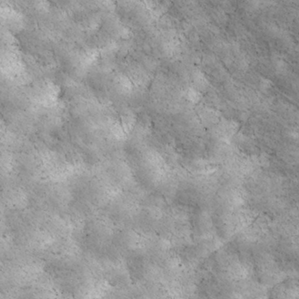
Label: non_frost